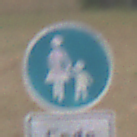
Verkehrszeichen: Gehweg
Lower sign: HinweisDurchVerbaleAngabe2
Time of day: Midday
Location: Outdoor (Suburban)
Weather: Overcast
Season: NotSpecified
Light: Natural